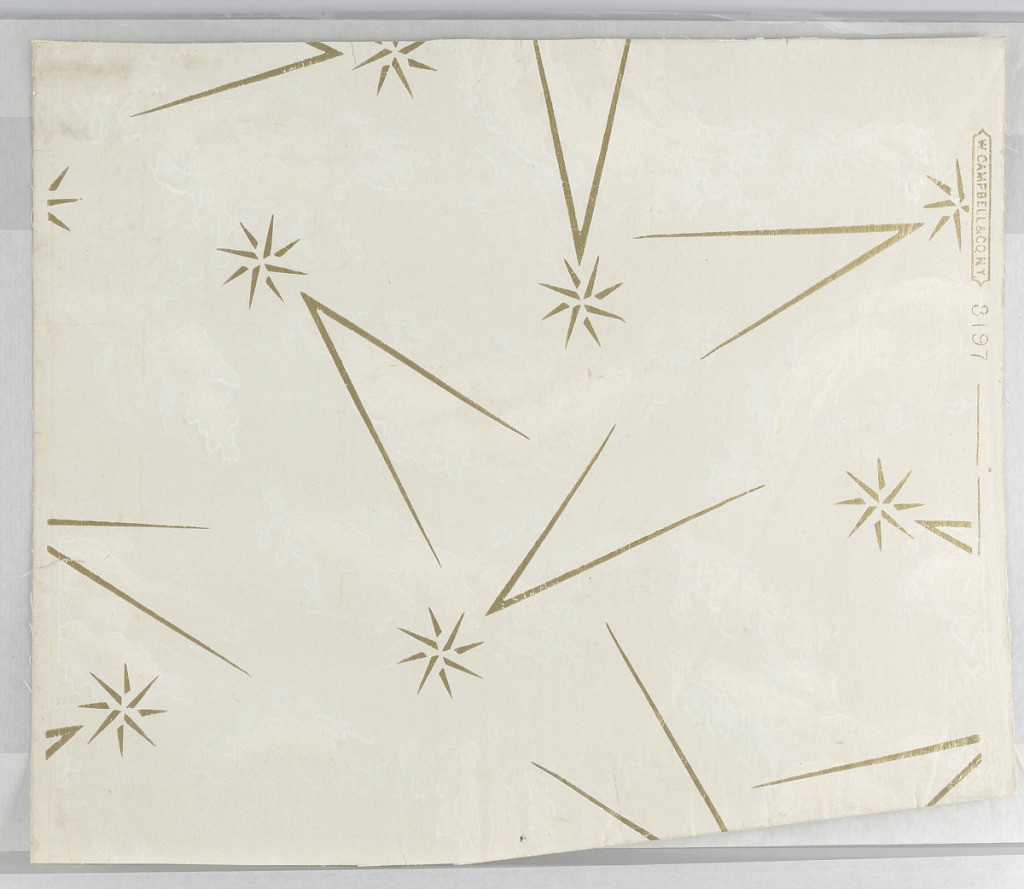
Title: Ceiling paper
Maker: W. Campbell & Co.
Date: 1890–1900
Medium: Machine-printed paper
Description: Light gray moire ground with gilt stars and dashes. Marked "W. Campbell and Co., No. 3197".